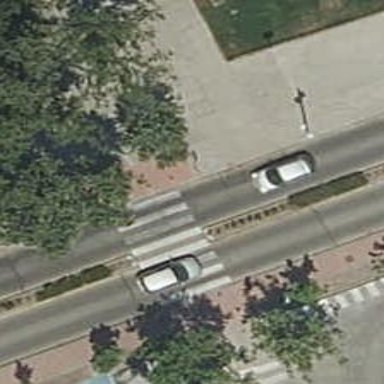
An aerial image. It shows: Uncontrolled crossing on the road.